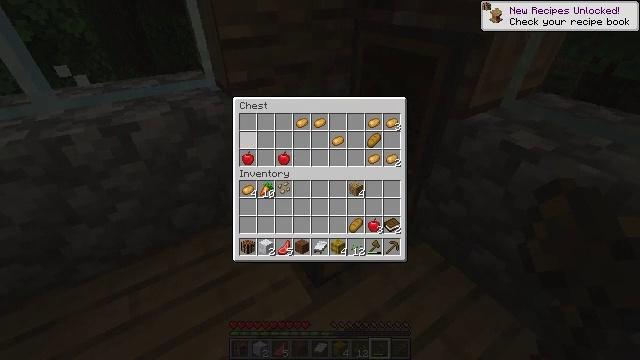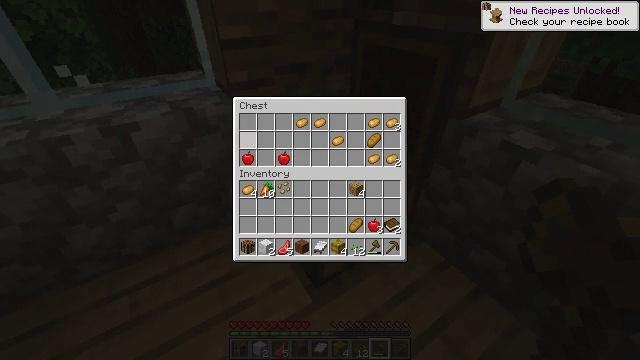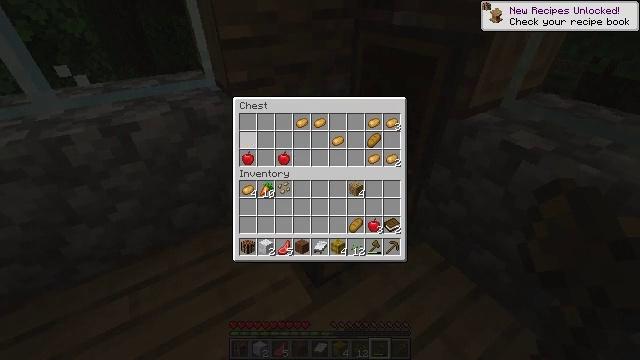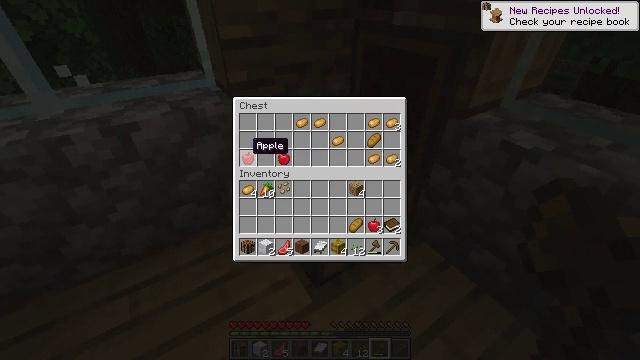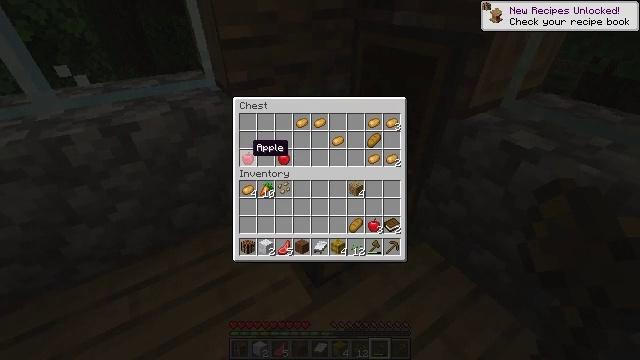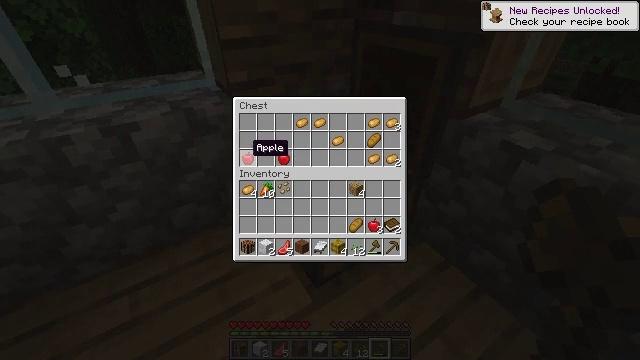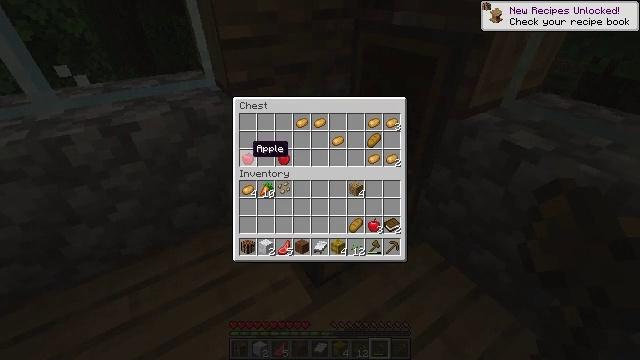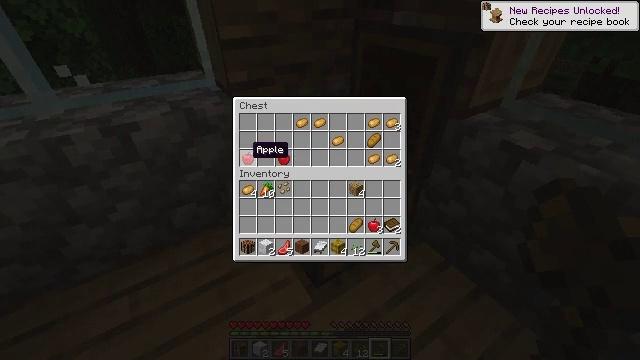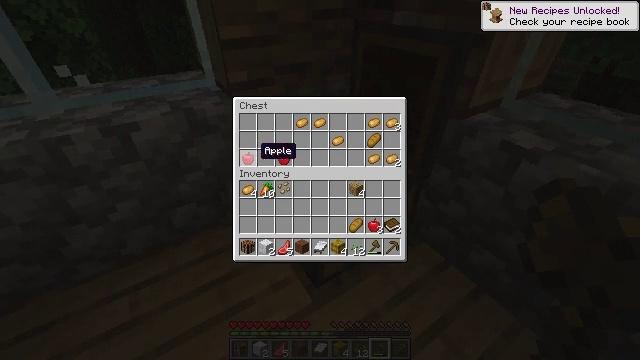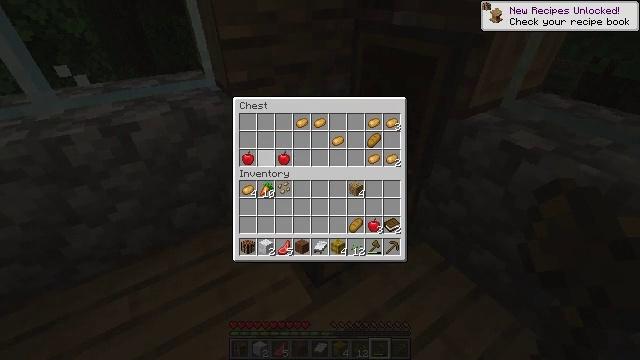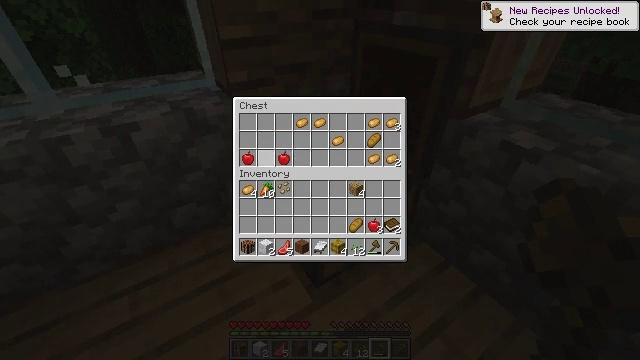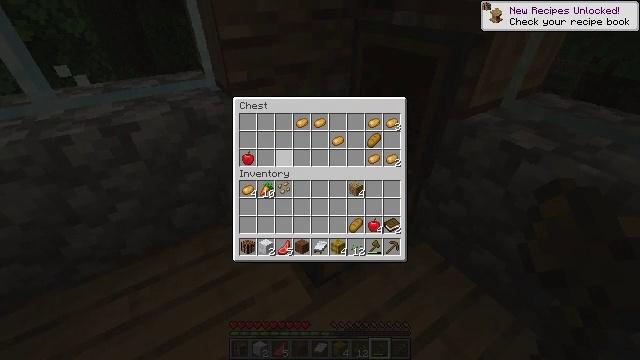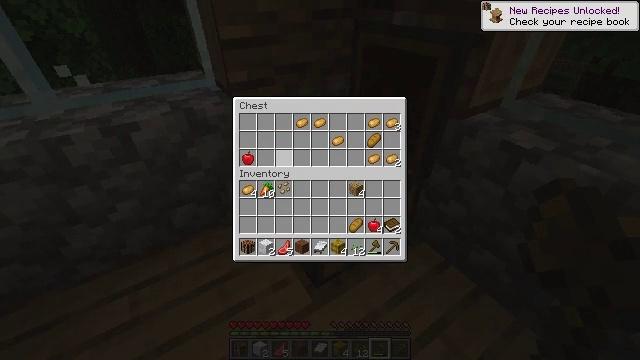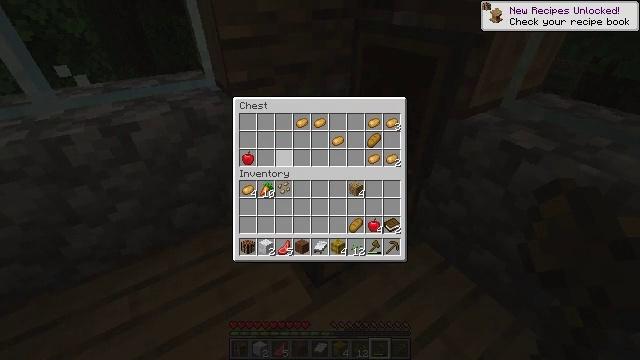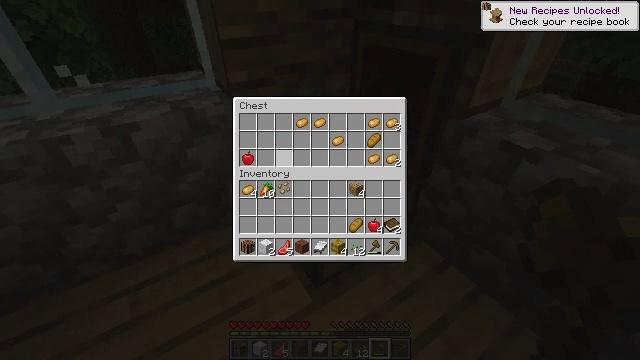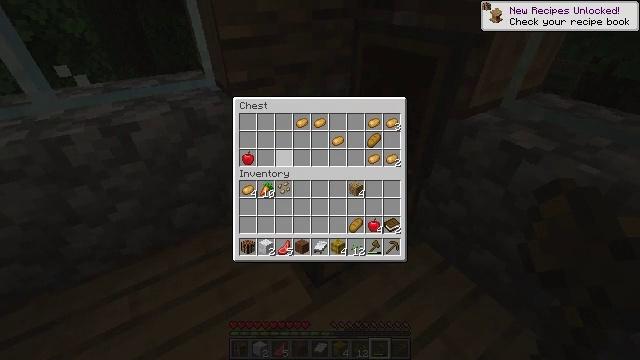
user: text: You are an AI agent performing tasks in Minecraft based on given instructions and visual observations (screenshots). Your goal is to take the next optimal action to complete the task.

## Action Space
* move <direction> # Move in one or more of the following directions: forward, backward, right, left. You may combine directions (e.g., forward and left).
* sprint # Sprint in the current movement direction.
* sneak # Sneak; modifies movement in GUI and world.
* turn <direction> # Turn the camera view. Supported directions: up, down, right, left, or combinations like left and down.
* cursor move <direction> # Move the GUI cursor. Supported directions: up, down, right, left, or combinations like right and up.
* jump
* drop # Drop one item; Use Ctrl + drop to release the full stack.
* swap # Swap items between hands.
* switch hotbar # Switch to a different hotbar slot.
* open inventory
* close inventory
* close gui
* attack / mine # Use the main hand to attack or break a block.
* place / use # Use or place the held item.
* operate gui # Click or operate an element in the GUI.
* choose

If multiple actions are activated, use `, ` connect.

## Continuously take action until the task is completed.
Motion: motion action
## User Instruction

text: Harvest hay blocks from the village.
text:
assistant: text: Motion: sneak, operate gui
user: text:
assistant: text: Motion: sneak, operate gui
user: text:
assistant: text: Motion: sneak, cursor move down, operate gui
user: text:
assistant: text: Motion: sneak, operate gui
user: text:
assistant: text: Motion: sneak, operate gui
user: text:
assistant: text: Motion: sneak, operate gui
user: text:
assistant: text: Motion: sneak, operate gui
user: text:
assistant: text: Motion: sneak, cursor move right, operate gui
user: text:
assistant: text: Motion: sneak, cursor move right
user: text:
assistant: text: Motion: sneak, cursor move right
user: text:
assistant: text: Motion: sneak, cursor move right, operate gui
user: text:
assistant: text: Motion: sneak, cursor move right, operate gui
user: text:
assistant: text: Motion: sneak
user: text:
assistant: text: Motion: sneak, operate gui
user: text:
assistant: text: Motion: sneak, operate gui
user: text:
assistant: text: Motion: sneak
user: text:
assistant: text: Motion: sneak
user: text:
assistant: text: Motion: sneak, cursor move up
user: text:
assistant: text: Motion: sneak, cursor move right and up
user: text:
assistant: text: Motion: sneak, operate gui
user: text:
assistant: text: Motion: sneak, operate gui
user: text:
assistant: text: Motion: sneak, operate gui
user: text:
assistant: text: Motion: sneak, operate gui
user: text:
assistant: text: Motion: sneak, operate gui
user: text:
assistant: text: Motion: sneak, operate gui
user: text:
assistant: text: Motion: sneak
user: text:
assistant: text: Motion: sneak, operate gui
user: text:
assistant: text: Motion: sneak, operate gui
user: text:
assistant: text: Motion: sneak, operate gui
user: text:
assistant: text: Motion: sneak